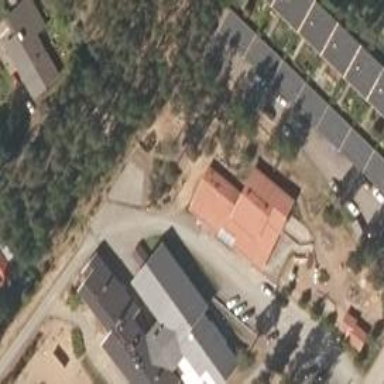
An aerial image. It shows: Kindergarten.